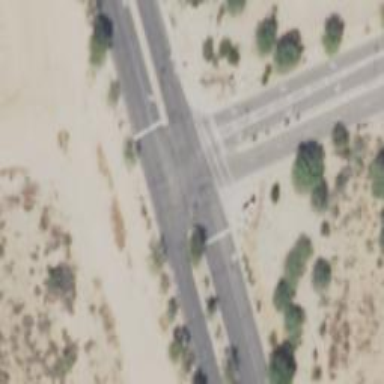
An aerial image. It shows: Solid stop line on the road.